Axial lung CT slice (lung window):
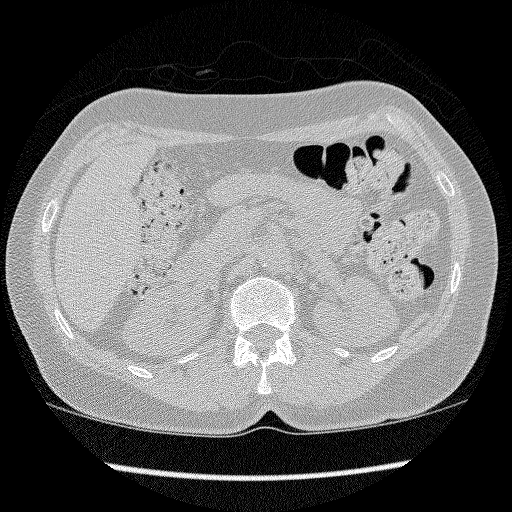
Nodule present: no